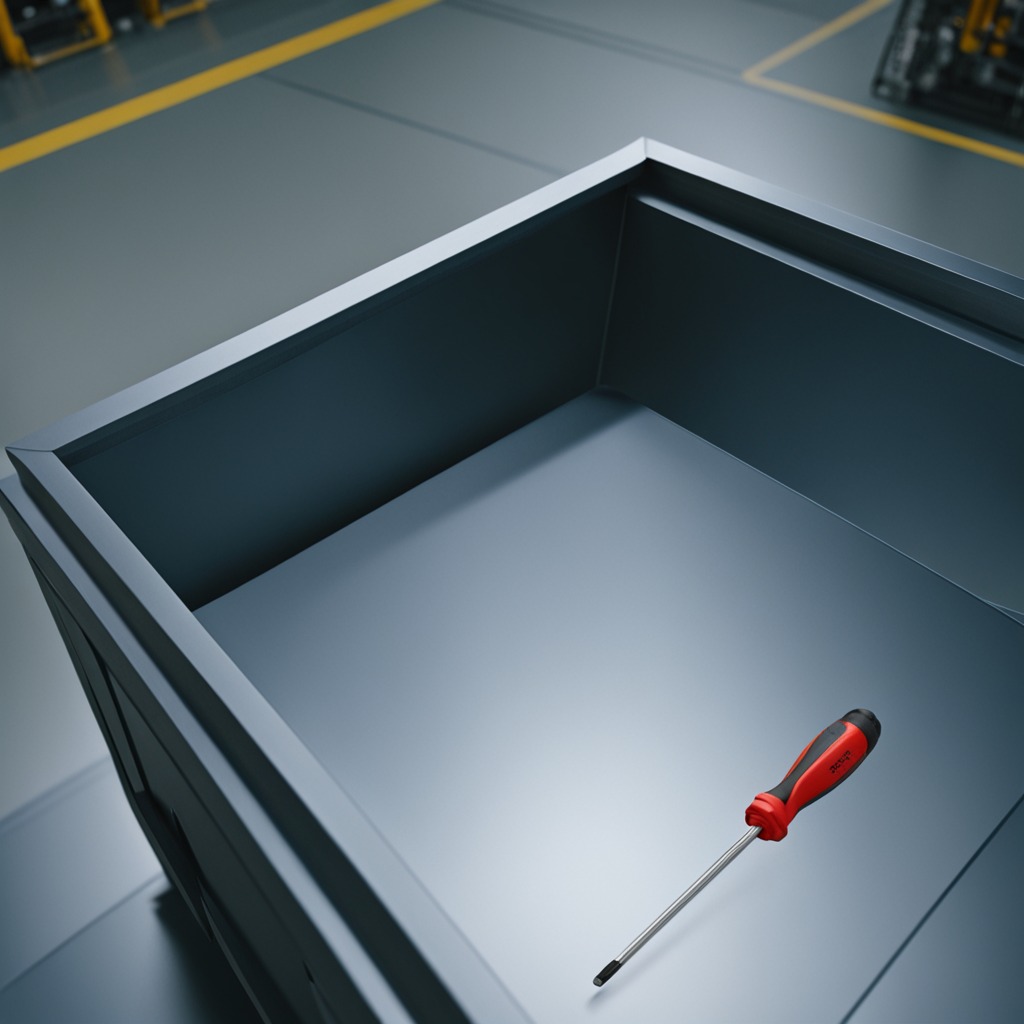
A screwdriver lies on the toolbox surface in an airplane hangar workshop.